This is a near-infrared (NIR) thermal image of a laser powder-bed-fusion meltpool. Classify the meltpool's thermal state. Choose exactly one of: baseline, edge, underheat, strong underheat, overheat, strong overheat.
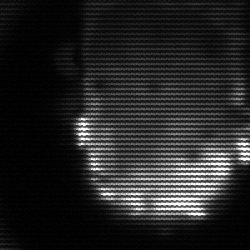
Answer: baseline